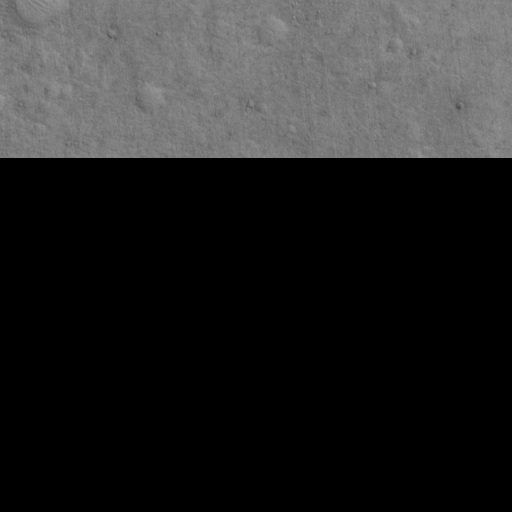
Classes present: Background